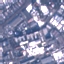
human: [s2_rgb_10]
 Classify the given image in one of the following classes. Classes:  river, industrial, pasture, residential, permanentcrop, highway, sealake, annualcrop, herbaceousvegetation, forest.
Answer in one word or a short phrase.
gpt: Industrial